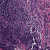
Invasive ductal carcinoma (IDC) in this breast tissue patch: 0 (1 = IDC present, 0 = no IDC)